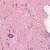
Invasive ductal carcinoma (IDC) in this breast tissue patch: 1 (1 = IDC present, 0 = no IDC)